Question: I am trying to scale a pandas or numpy array from 0 to a unknown max value with the defined number replaced with 1.
One solution I tried is just dividing the defined number I want by the array.
'''
test = df['Temp'] / 33
'''

This method does not scale all the way from 0 and I'm stuck trying to figure out a better mathematical way of solving this.
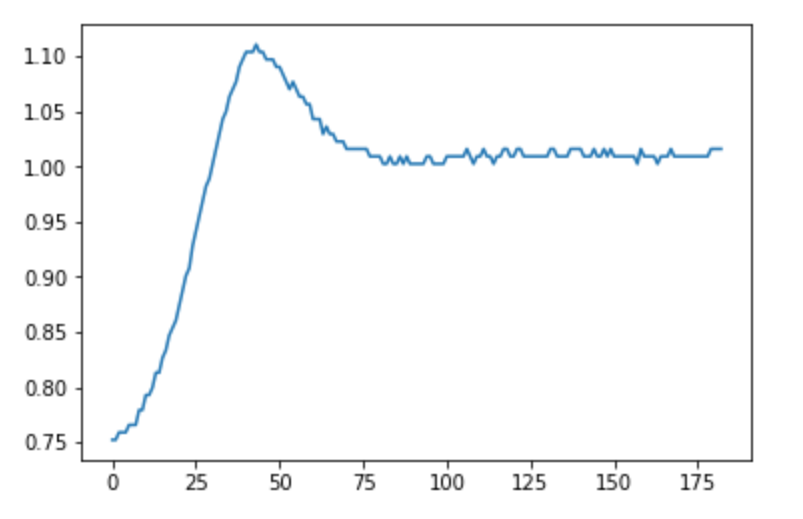
Answer: First, transform the DataFrame to a numpy array
'''
import numpy as np
T = np.array(df['Temp'])
'''
Then scale it to a [0, 1] interval:
'''
def scale(A):
return (A-np.min(A))/(np.max(A) - np.min(A))
T_scaled = scale(T)
'''
Then transform it to anywhere you want, e.g. to [55..100]
'''
T2 = 55 + 45*T_scaled
'''
I'm sure that this can be done within Pandas too (but I'm not familiar with it). Perhaps you might study Pandas 'df.apply()'